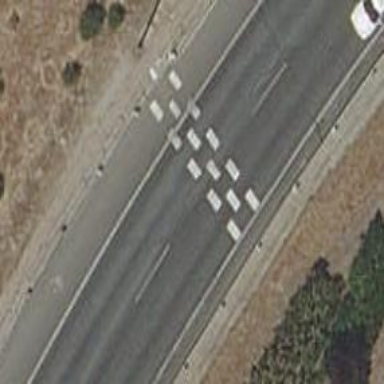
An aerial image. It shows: Traffic calming measure in place: rumble strips.